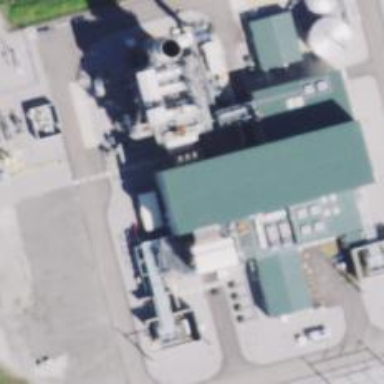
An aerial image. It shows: Gas turbine power generator.